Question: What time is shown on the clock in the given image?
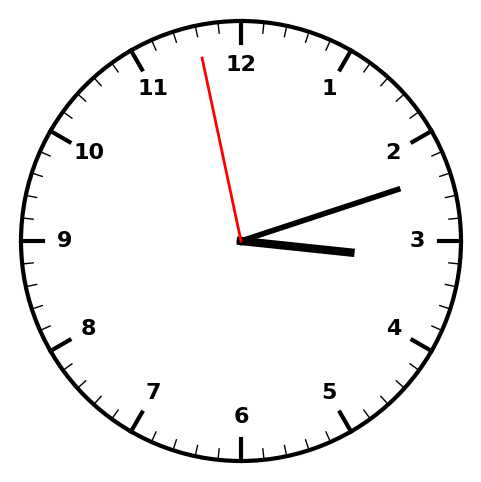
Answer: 03:11:58